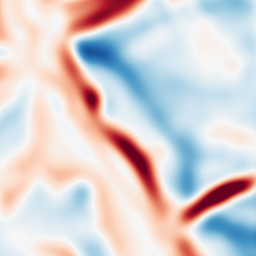
Category: multiscale
Decomposition family: log
Decomposition parameters: sigma: 10
Upsampling method: bilinear
Upsampling parameters: scale: 8
Upsampling scale: 8